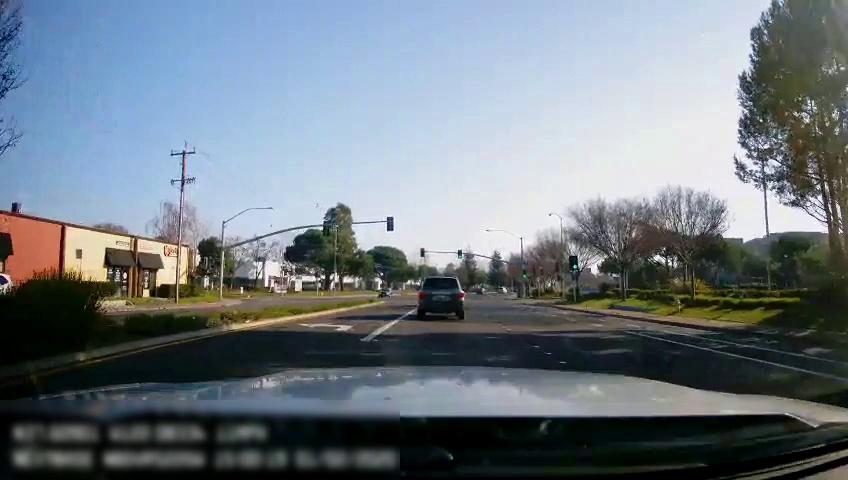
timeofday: Day
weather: Sunny
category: Drivable Space
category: Drivable Space
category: Vehicles | SUV
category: Vehicles | Truck
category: Vehicles | SUV
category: Lanes | Alternate Lane
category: Lanes | Current Lane
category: Lanes | Alternate Lane
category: Lanes | Current Lane
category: Lanes | Alternate Lane
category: Traffic | Lights
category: Traffic | Lights
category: Traffic | Lights
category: Traffic | Lights
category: Traffic | Lights
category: Traffic | Lights